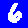
Digit: 6